Question: I'm working on a template with a designer and we see different things. In my browser on mac the input field are next to the labels but for the designer in his browser the input fields are under the labels.
I use eric meyer's css reset so everything should be correct. Here's a screenshot to illustrate what I mean (left is what it should be and on the right what it shouldn't be)

Does anyone know how this could be fixed?
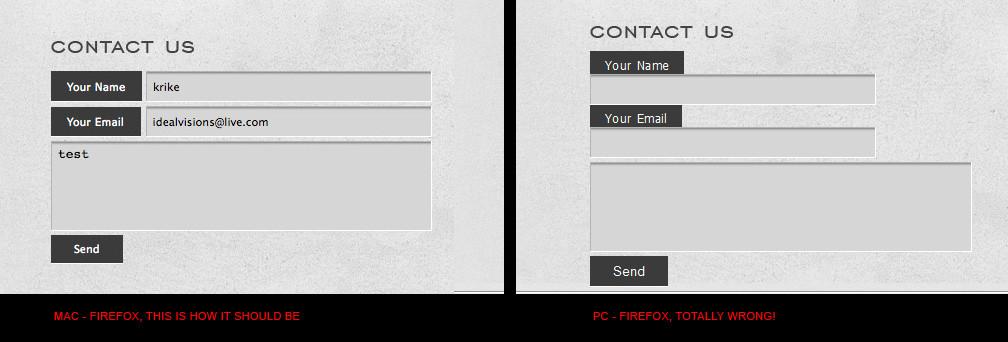
Answer: If field sizes are given in 'em's, then change them to 'px'.
'em' is dependent on font-size, and font sizes aren't pixel-perfect (different browsers round it differently, exact width may depend on font, especially if that gap between fields is a space).
Leave some room in the container (just make containing element few pixels wider than it has to be).
You may also try:
'''
input {
box-sizing: border-box;
-moz-box-sizing: border-box; -webkit-box-sizing: border-box;
}
'''
Which makes sizes of form elements a little bit more consistent.